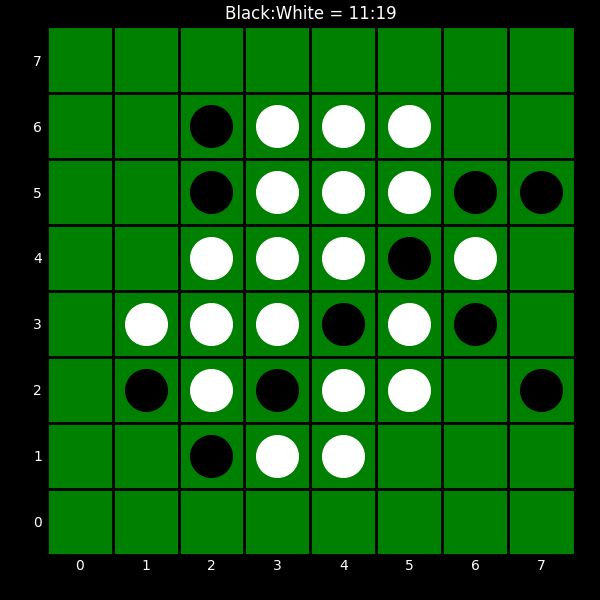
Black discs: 11
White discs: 19